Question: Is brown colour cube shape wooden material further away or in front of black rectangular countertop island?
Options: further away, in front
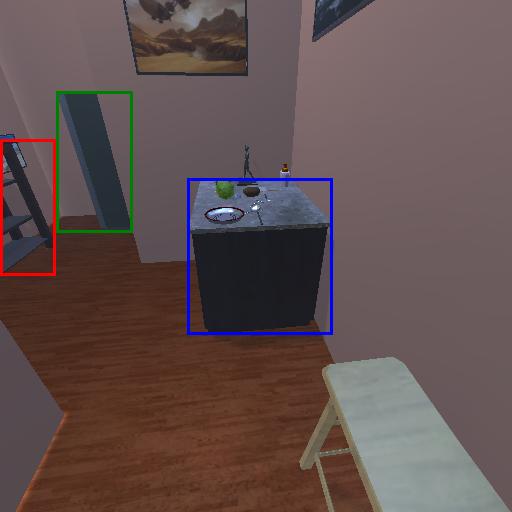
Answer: further away